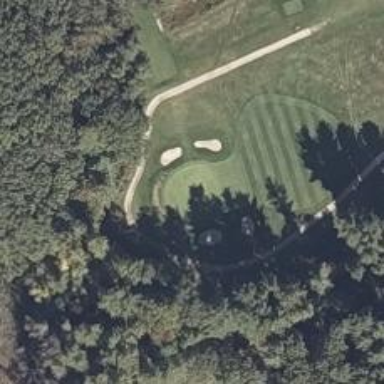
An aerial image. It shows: View of golf hole.